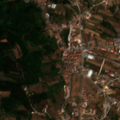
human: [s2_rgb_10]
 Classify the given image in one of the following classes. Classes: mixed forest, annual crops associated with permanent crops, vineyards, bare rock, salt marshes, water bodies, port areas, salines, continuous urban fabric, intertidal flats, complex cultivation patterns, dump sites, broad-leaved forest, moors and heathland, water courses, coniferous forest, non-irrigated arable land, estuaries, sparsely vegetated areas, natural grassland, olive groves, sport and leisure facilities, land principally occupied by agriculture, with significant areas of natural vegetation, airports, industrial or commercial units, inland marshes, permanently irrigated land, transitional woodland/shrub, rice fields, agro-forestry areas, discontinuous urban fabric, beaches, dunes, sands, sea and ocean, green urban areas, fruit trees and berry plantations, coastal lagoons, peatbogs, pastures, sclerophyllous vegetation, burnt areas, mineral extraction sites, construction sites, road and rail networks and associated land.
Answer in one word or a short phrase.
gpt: discontinuous urban fabric, complex cultivation patterns, land principally occupied by agriculture, with significant areas of natural vegetation, mixed forest